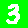
Digit: 3